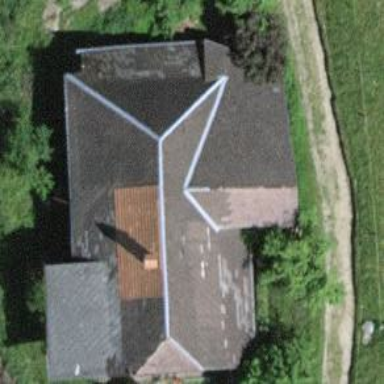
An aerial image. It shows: Farm building.